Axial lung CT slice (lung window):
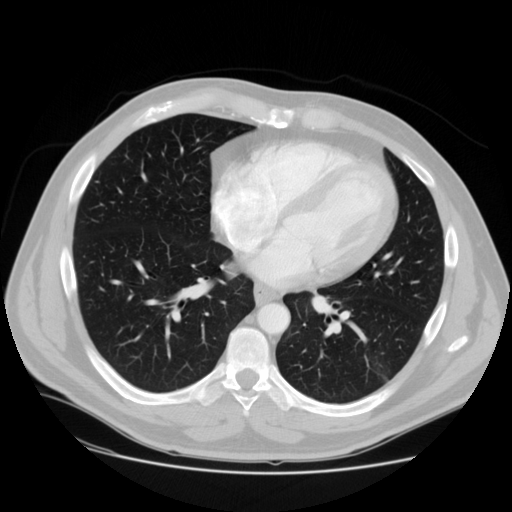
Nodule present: no